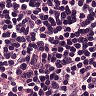
Metastatic tissue present: no